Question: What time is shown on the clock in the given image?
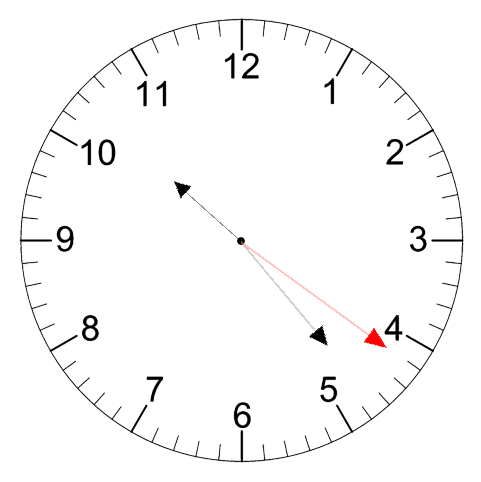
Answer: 10:23:21